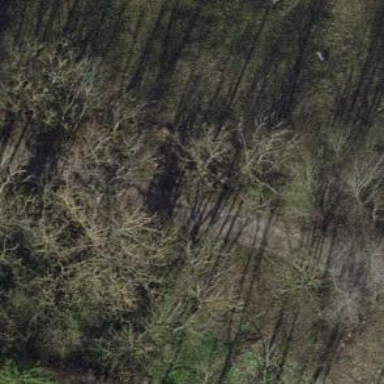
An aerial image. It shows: Path.